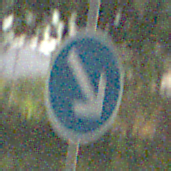
Verkehrszeichen: VorgeschriebeneVorbeifahrtRechts
Umgebung: Outdoor, Nature
Tageszeit: Night
Wetter: Clear
Licht: Natural
Jahreszeit: NotSpecified
Kontrast: HighContrast